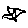
Label: star